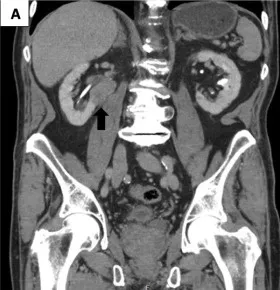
The Computerized Tomography.
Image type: radiology (ct)